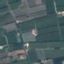
Land use / land cover class: PermanentCrop